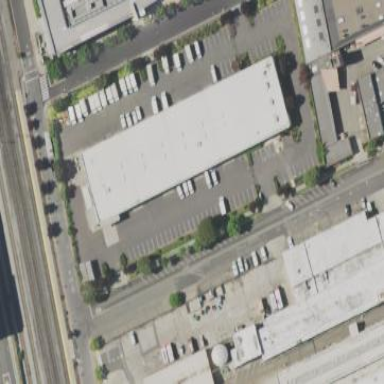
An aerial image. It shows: Industrial building.